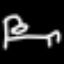
Label: bed